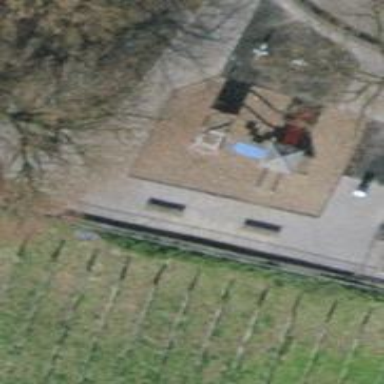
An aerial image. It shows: Brown bench.